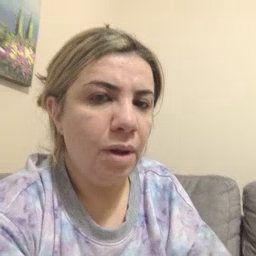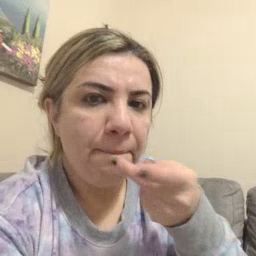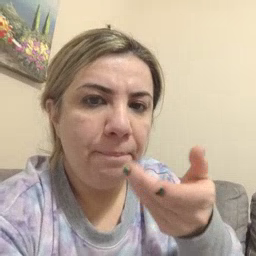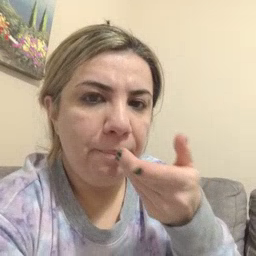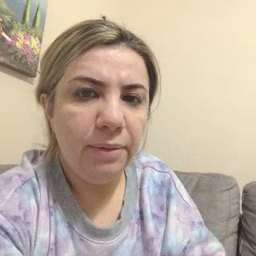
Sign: pizza